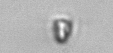
Label: Pyramimonas